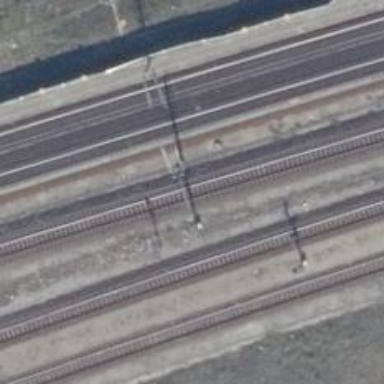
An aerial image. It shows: Railway signal.